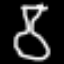
Label: hourglass